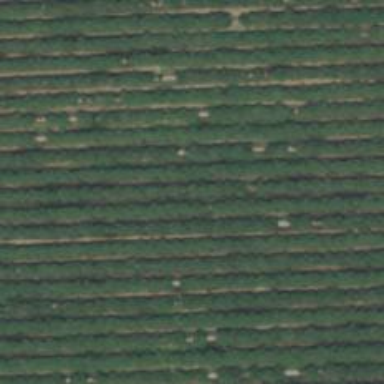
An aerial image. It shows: Orchard.